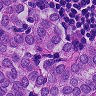
Metastatic tissue present: yes